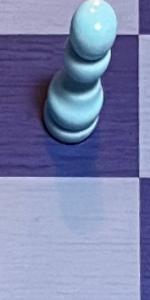
Label: Empty